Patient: sex F, age 83
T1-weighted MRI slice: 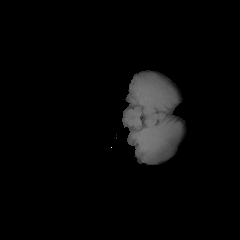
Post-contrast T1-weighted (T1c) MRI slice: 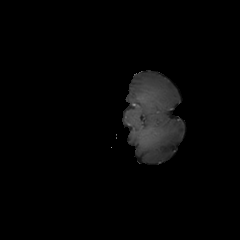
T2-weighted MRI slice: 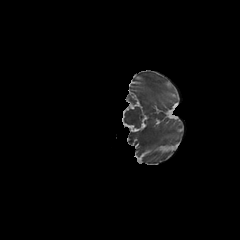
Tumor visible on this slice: no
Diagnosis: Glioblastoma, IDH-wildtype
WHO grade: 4